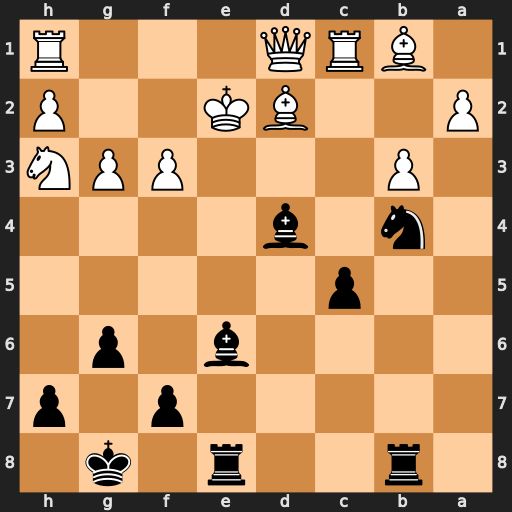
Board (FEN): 1r2r1k1/5p1p/4b1p1/2p5/1n1b4/1P3PPN/P2BK2P/1BRQ3R
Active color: b
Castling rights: -
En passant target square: -
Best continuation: Bc4#